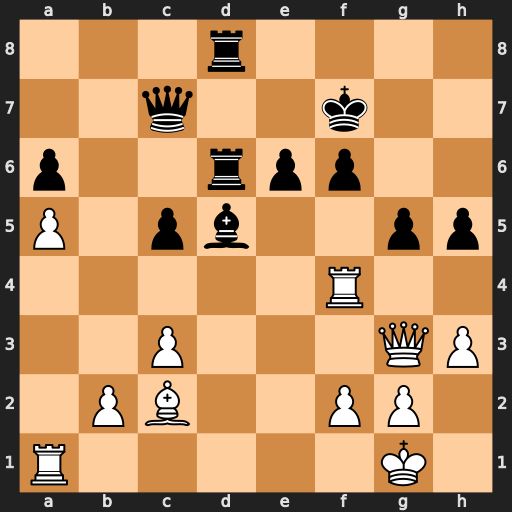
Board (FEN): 3r4/2q2k2/p2rpp2/P1pb2pp/5R2/2P3QP/1PB2PP1/R5K1
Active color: w
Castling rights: -
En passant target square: -
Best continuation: Qxg5